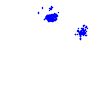
Particle: electron